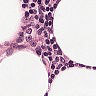
Metastatic tissue present: no